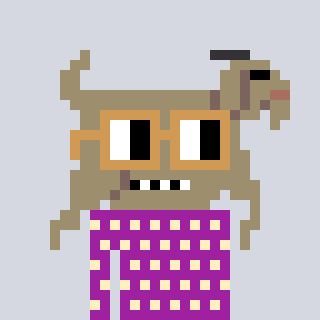
a pixel art character with square brown glasses, a goat-shaped head and a magenta-colored body on a cool background